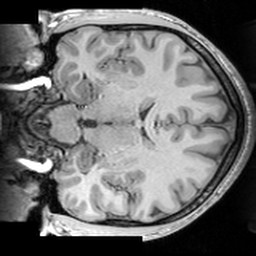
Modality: T1w
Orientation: coronal
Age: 20
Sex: male
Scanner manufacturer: siemens
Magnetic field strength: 3 T
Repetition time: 1.63 s
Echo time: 0.00311 s